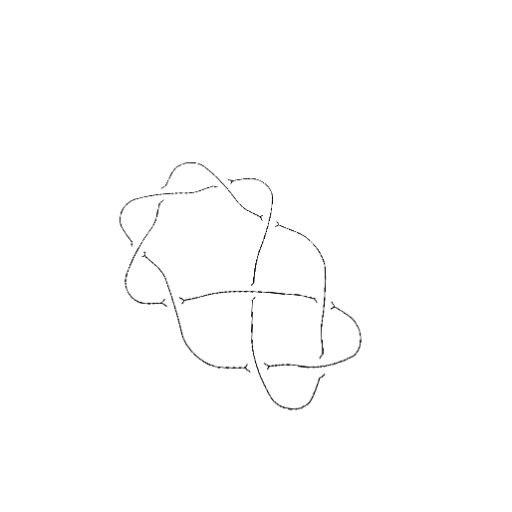
Crossing number: 9